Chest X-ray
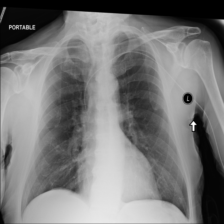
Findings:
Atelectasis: negative
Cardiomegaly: negative
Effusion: negative
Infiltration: negative
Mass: negative
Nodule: negative
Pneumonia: negative
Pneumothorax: negative
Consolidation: negative
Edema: negative
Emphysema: negative
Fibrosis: negative
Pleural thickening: negative
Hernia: negative